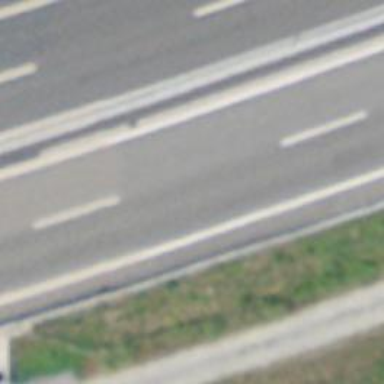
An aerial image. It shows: Motorway bridge with asphalt surface.